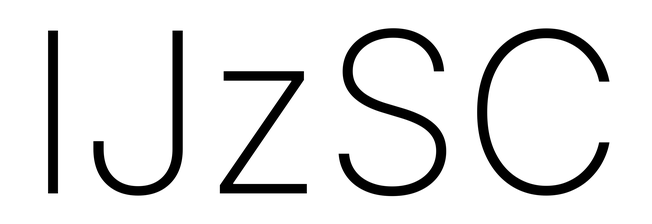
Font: Inter_ExtraLight